Цепь, показанная на рисунке, собрана из одинаковых резисторов и одинаковых вольтметров.  Первый вольтметр показывает $U_{1}=10~В$, а третий $U_{3}=8~В$.
Какое показание второго вольтметра?
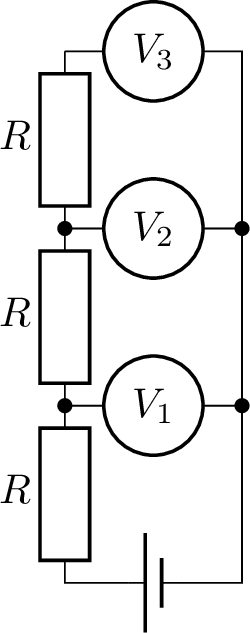
Ответ: $$ U_{2}=-\frac{1}{2} U_{3}+\sqrt{\frac{U_{3}}{4}\left(5 U_{3}+4 U_{1}\right)} \approx 8.6~В. $$
Темы:
T, Электричество, Цепи, Всероссийские, Цепь с резистором, Вольтметр